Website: apple
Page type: address-validator
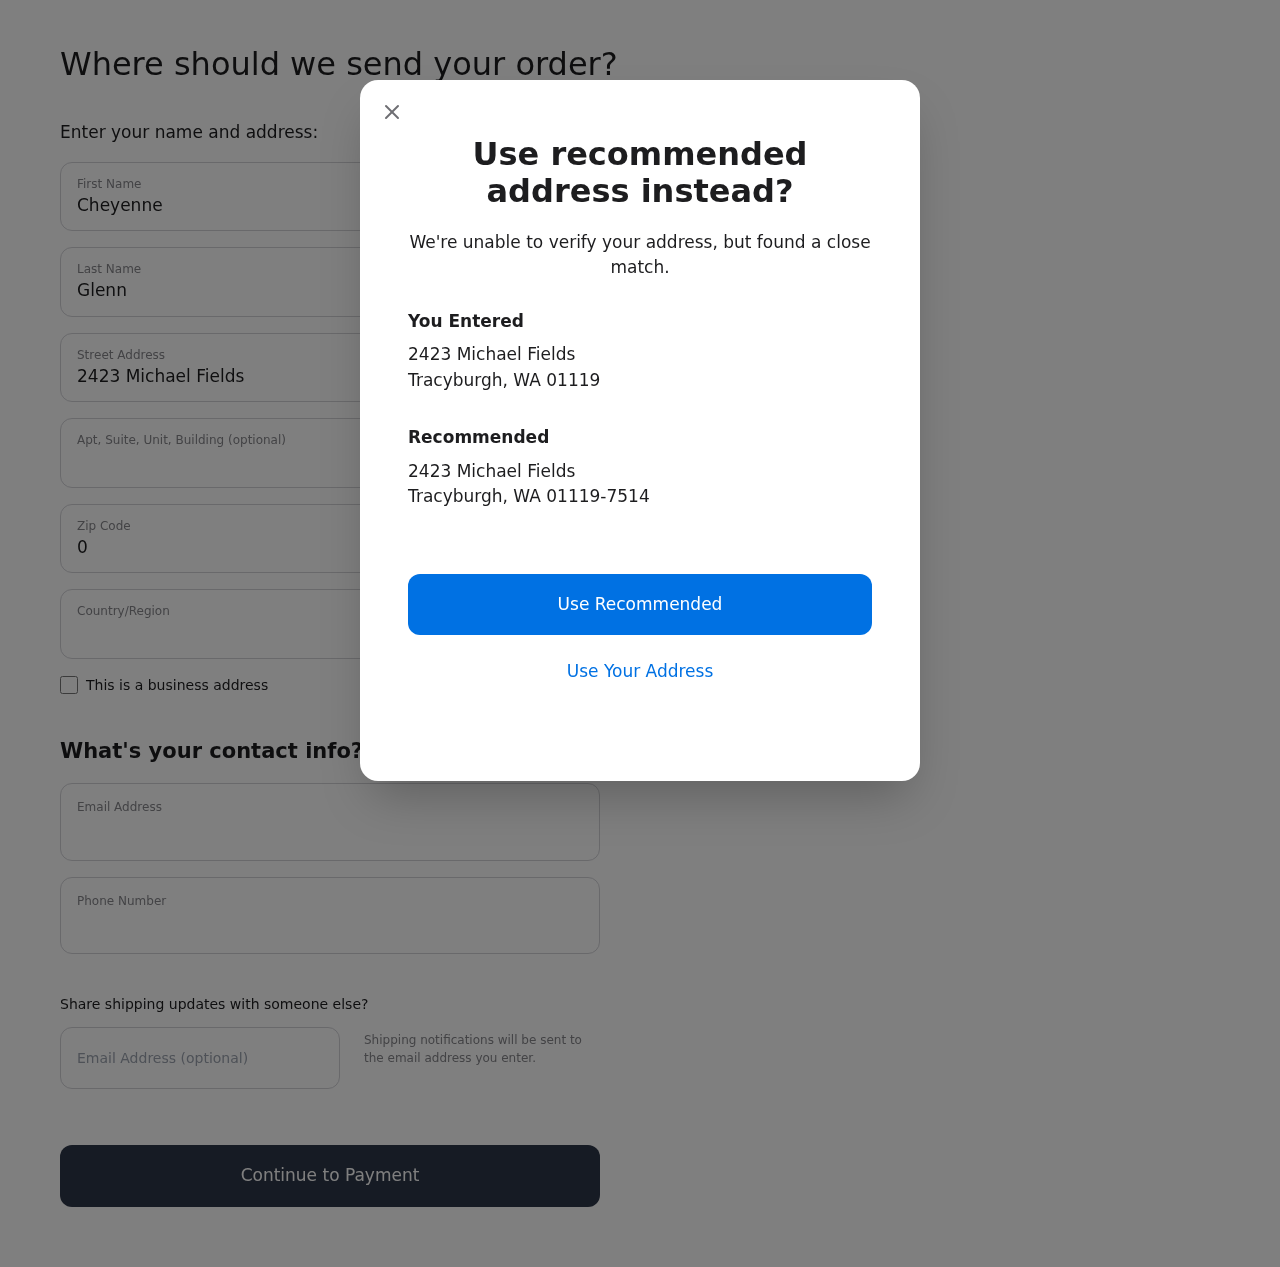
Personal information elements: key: PII_CITY
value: Tracyburgh
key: PII_COUNTRY
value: United States
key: PII_EMAIL
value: cheyenne_glenn@hotmail.com
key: PII_FIRSTNAME
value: Cheyenne
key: PII_GIFT_EMAIL
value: laurenray@hotmail.com
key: PII_LASTNAME
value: Glenn
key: PII_PHONE
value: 9333587332
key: PII_POSTCODE
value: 01119
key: PII_POSTCODE_FULL
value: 01119-7514
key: PII_STATE_ABBR
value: WA
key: PII_STREET
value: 2423 Michael Fields
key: PII_CITY2
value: Tracyburgh
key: PII_STATE_ABBR2
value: WA